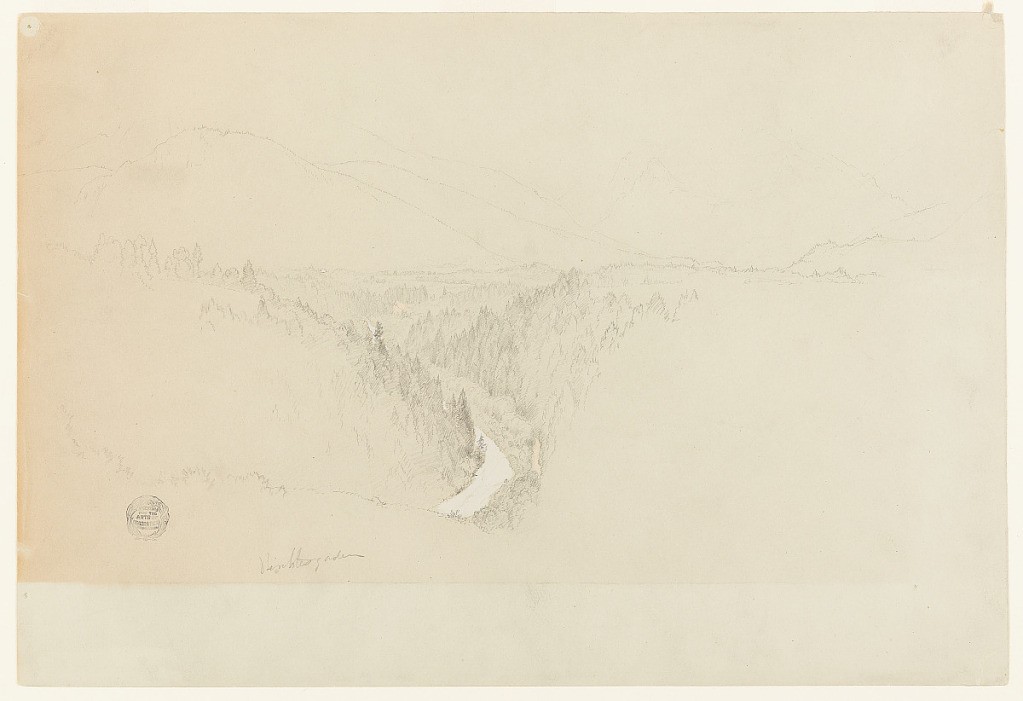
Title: River Valley near Berchtesgaden, Bavaria (Germany)
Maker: Frederic Edwin Church, American, 1826–1900
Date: June - August 1868
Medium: Graphite and white gouache on tan wove paper
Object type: Drawing
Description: Landscape sketch showing a view of a lush river valley in the Bavarian alps near the town of Berchtesgaden, in present-day Germany. Viewed from an elevated perspective, a river at the bottom of a deep, wooded gorge in the foreground rushes around a steep, curving bank at left. The relatively flat valley floor extends into the distance at center right and is bounded at left and right by steep mountainsides. In the background at right, the looming twin peaks of the Watzmann are faintly visible.